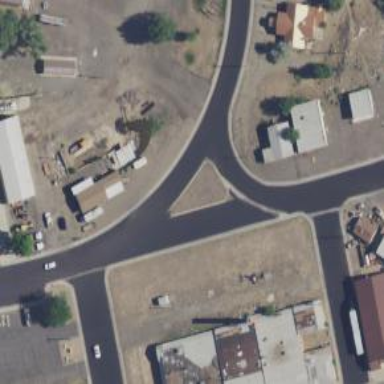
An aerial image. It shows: Road with stop sign.